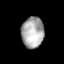
Tissue: lung
Cell type: Epithelial cells
Senescence score: 0.2427
Nuclear area (px): 680
Mean DAPI intensity: 169.987